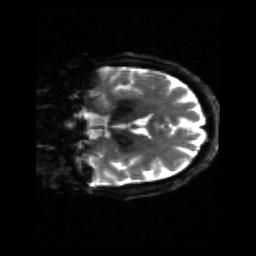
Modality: sbref
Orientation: coronal
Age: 56
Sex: female
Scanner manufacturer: siemens
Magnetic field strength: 3 T
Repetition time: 4.71 s
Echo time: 0.0906 s